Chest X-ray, PA view. Patient: 26 years old, sex F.
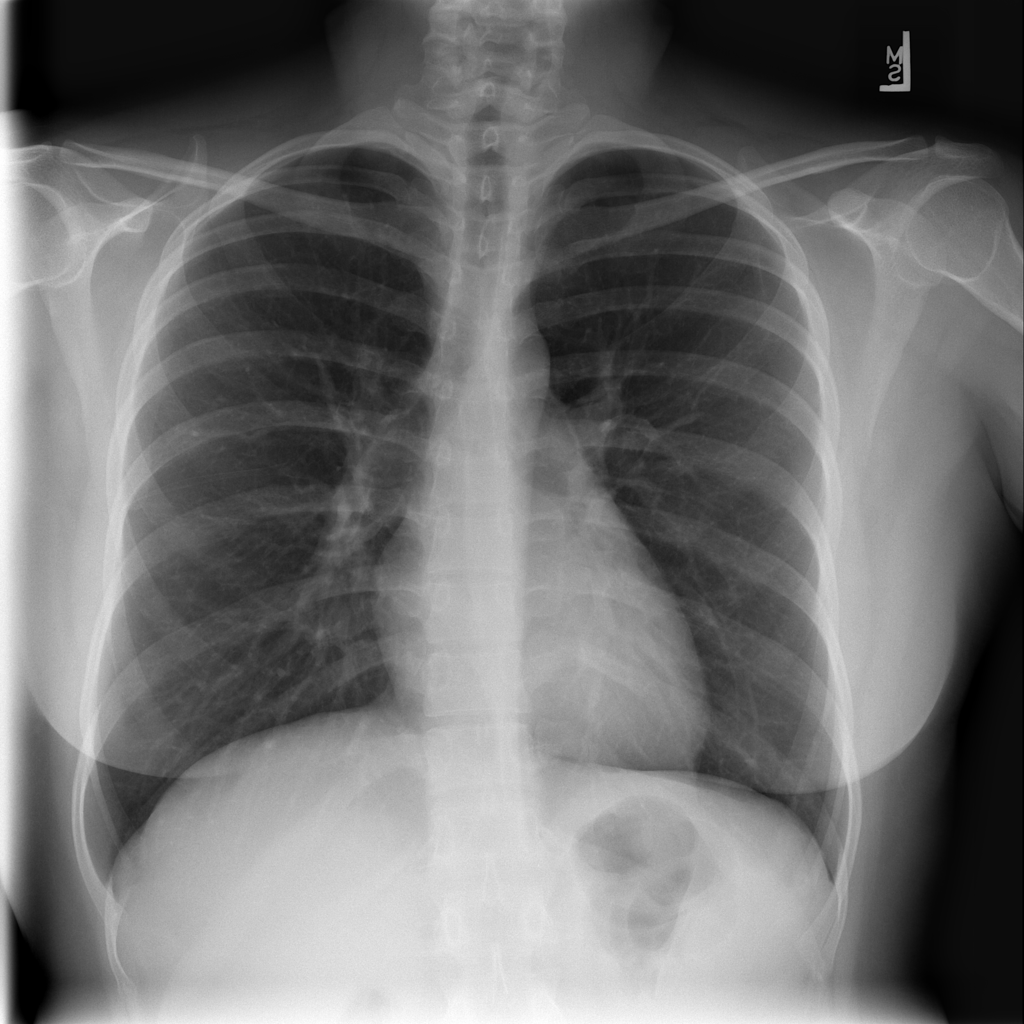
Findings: No Finding